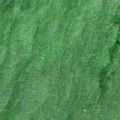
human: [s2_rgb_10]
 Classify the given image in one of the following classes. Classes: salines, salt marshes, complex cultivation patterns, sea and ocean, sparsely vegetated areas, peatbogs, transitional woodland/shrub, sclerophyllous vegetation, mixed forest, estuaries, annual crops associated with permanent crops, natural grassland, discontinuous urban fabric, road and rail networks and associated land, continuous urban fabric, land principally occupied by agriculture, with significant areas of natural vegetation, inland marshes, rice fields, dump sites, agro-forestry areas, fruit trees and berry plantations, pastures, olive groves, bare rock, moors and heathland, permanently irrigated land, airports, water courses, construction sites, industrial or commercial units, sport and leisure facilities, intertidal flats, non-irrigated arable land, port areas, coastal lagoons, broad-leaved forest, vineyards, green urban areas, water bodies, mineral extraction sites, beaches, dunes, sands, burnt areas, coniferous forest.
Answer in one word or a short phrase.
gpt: sea and ocean